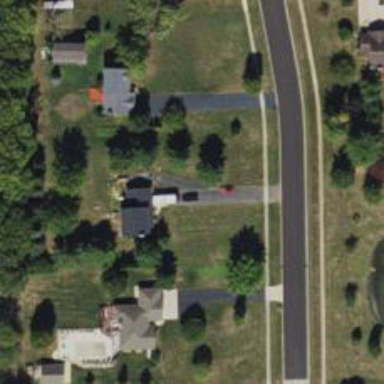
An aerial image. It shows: Driveway leading to service road.